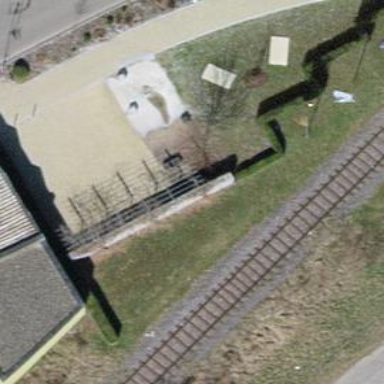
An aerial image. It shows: Bench for seating.